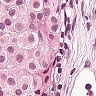
Metastatic tissue present: yes